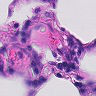
Metastatic tissue present: no